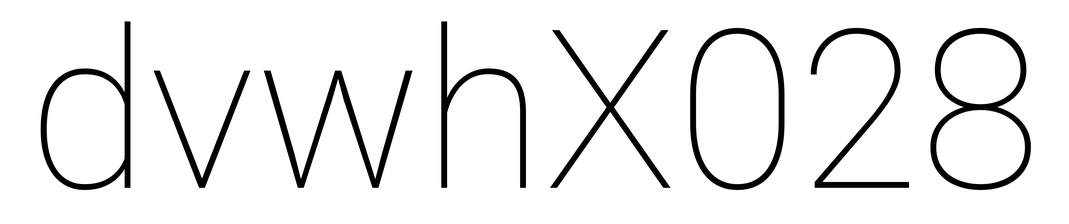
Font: Roboto_Thin